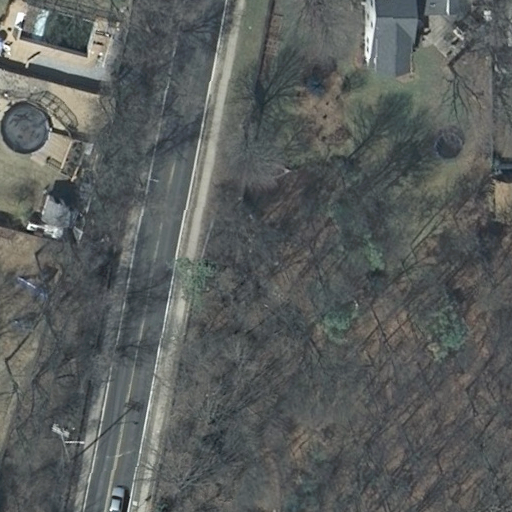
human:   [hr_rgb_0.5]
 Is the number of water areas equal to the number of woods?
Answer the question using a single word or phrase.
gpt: no

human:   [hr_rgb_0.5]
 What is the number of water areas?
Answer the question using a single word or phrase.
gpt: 0

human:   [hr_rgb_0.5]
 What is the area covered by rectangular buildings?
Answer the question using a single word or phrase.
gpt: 44m2

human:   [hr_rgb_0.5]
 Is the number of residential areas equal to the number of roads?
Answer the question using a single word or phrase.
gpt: yes

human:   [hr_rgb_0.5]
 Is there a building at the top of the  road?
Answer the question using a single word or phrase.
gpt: yes

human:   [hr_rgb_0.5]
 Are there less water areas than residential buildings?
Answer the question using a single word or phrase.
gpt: yes

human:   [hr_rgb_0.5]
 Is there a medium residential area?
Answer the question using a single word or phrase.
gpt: no

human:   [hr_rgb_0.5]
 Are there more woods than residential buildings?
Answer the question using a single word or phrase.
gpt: no

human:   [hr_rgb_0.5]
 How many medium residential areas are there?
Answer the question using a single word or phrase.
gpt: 0

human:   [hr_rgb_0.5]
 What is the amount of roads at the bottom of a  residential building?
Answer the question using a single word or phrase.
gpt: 0

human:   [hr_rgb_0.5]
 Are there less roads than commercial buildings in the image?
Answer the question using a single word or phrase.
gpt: no

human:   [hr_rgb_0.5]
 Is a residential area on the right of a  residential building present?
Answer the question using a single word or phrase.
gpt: no

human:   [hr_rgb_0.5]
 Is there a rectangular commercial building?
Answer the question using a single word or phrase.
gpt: no

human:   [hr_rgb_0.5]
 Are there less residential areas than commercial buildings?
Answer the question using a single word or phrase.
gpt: no

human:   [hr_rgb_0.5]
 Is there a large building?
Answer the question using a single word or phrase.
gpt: no

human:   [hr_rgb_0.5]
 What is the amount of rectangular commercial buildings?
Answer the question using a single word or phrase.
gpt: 0

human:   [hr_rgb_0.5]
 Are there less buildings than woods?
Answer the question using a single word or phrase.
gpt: no

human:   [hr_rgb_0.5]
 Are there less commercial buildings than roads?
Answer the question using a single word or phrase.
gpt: yes

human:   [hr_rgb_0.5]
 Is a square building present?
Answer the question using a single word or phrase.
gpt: no

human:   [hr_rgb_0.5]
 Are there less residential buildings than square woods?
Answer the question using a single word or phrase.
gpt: no

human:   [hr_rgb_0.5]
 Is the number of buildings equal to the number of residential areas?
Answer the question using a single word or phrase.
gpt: no

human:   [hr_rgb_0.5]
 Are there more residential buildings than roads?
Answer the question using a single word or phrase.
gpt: yes

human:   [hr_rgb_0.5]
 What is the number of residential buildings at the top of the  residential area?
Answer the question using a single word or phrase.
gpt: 2

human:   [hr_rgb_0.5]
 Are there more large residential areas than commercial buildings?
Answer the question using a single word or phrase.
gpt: yes

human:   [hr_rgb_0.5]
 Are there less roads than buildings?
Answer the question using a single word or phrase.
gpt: yes

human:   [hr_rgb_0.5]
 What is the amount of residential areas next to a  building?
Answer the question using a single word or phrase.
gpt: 1

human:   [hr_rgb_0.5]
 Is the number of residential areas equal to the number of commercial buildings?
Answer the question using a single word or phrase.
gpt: no

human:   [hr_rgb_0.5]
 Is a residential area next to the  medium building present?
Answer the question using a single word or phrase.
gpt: yes

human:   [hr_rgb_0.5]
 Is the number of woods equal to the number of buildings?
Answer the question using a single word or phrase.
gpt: no

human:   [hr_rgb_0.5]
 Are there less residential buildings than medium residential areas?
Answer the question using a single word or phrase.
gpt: no

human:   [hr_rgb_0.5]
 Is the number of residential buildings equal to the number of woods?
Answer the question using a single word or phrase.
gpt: no

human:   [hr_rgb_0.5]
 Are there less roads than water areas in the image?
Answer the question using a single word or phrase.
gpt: no

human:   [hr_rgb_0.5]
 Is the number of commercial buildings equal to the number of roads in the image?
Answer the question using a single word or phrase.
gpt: no

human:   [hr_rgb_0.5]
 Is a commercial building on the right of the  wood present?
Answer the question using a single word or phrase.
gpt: no

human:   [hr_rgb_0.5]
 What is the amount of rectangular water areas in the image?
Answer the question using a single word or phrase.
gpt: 0

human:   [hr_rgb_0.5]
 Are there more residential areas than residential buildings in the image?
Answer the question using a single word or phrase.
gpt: no